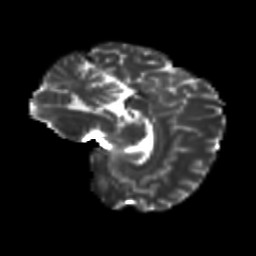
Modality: T2w
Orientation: sagittal
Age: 21
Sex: female
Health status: healthy
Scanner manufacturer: siemens
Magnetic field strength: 3 T
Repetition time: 8.6 s
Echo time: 0.095 s